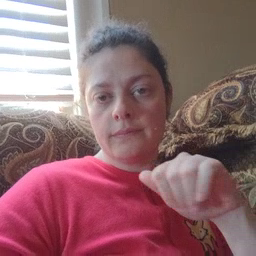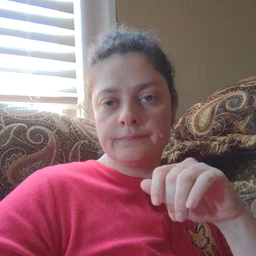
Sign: pool